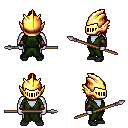
a pixel art fantasy rpg character, male body template, dark elf, purple skin, green robe, magenta pants, red long topknot hairstyle, gold helm, leather bracers, black shoes, spear, four views (front, back, left, right), 2x2 character sprite sheet, small pixel art, hard edges, no anti-aliasing